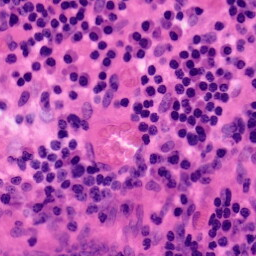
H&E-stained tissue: Colon